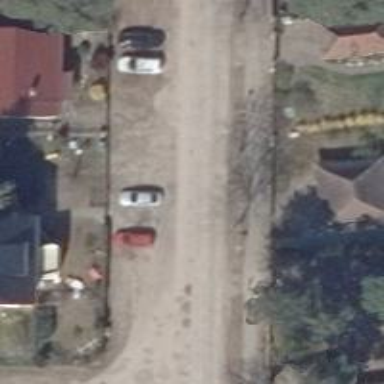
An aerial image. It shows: Residential road with gravel surface.